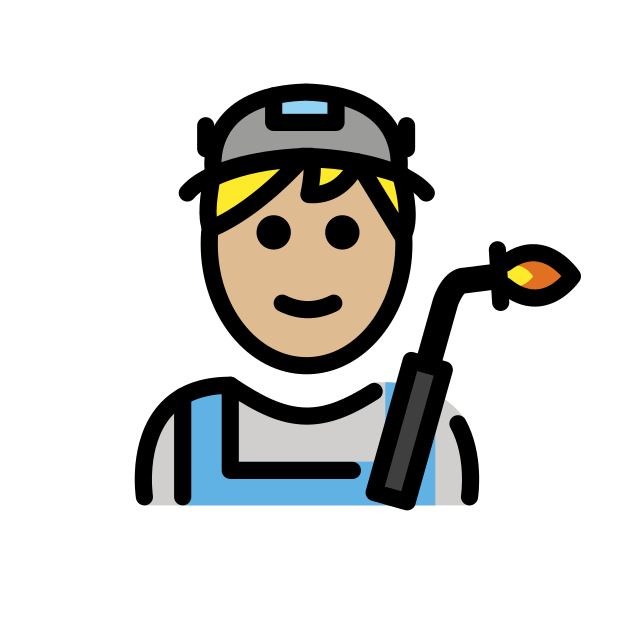
factory worker: medium-light skin tone